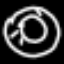
Label: donut